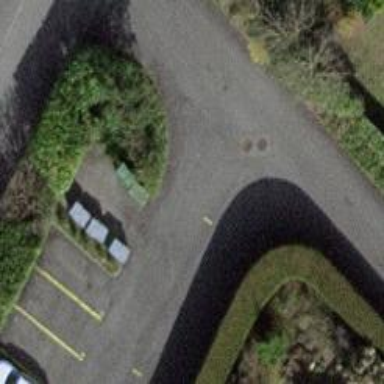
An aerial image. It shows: Asphalt road designated as living street.